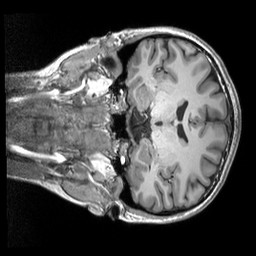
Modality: T1w
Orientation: coronal
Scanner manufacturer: siemens
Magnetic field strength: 3 T
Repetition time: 2.53 s
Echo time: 0.00298 s